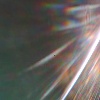
Label: sunburn